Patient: sex M, age 34
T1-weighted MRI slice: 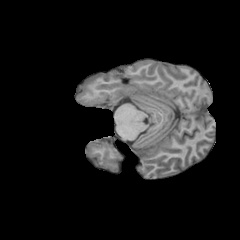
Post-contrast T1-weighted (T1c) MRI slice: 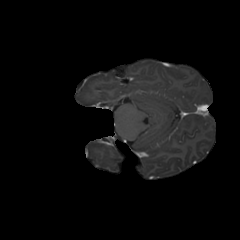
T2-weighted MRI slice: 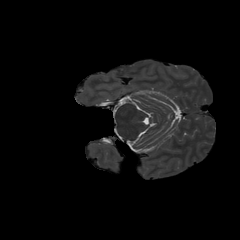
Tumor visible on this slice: no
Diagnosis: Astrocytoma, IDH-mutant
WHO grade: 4